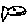
Label: fish